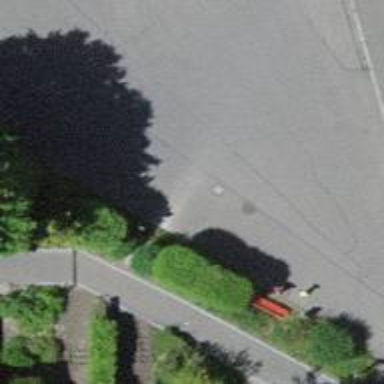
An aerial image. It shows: Red object.